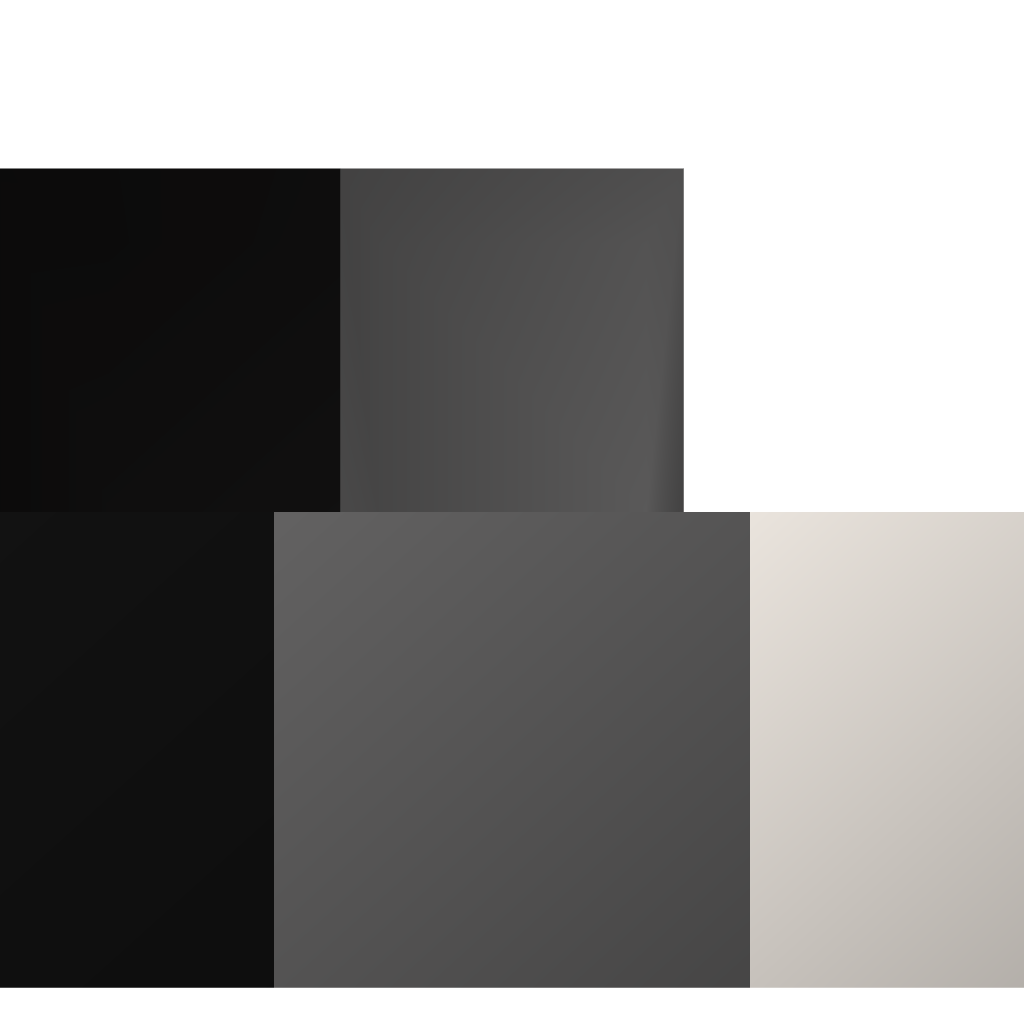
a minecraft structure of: Mini TNT cannon